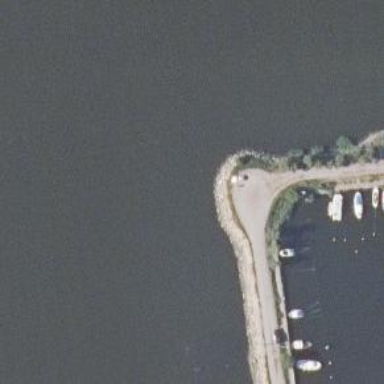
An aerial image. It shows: Mooring place.